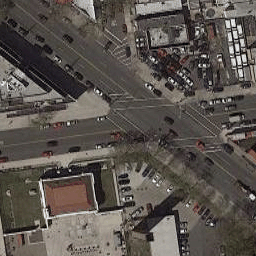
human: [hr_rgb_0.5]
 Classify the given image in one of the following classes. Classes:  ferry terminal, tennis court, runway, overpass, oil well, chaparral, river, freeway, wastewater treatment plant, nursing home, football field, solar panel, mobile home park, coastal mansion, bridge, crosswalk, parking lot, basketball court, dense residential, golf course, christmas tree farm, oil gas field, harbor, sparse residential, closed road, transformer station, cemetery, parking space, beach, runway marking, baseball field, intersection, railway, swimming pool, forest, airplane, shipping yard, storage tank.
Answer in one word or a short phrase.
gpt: intersection